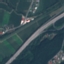
Land use / land cover: Highway